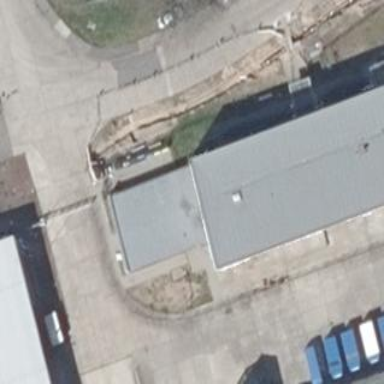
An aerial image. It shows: Industrial building.